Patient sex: M
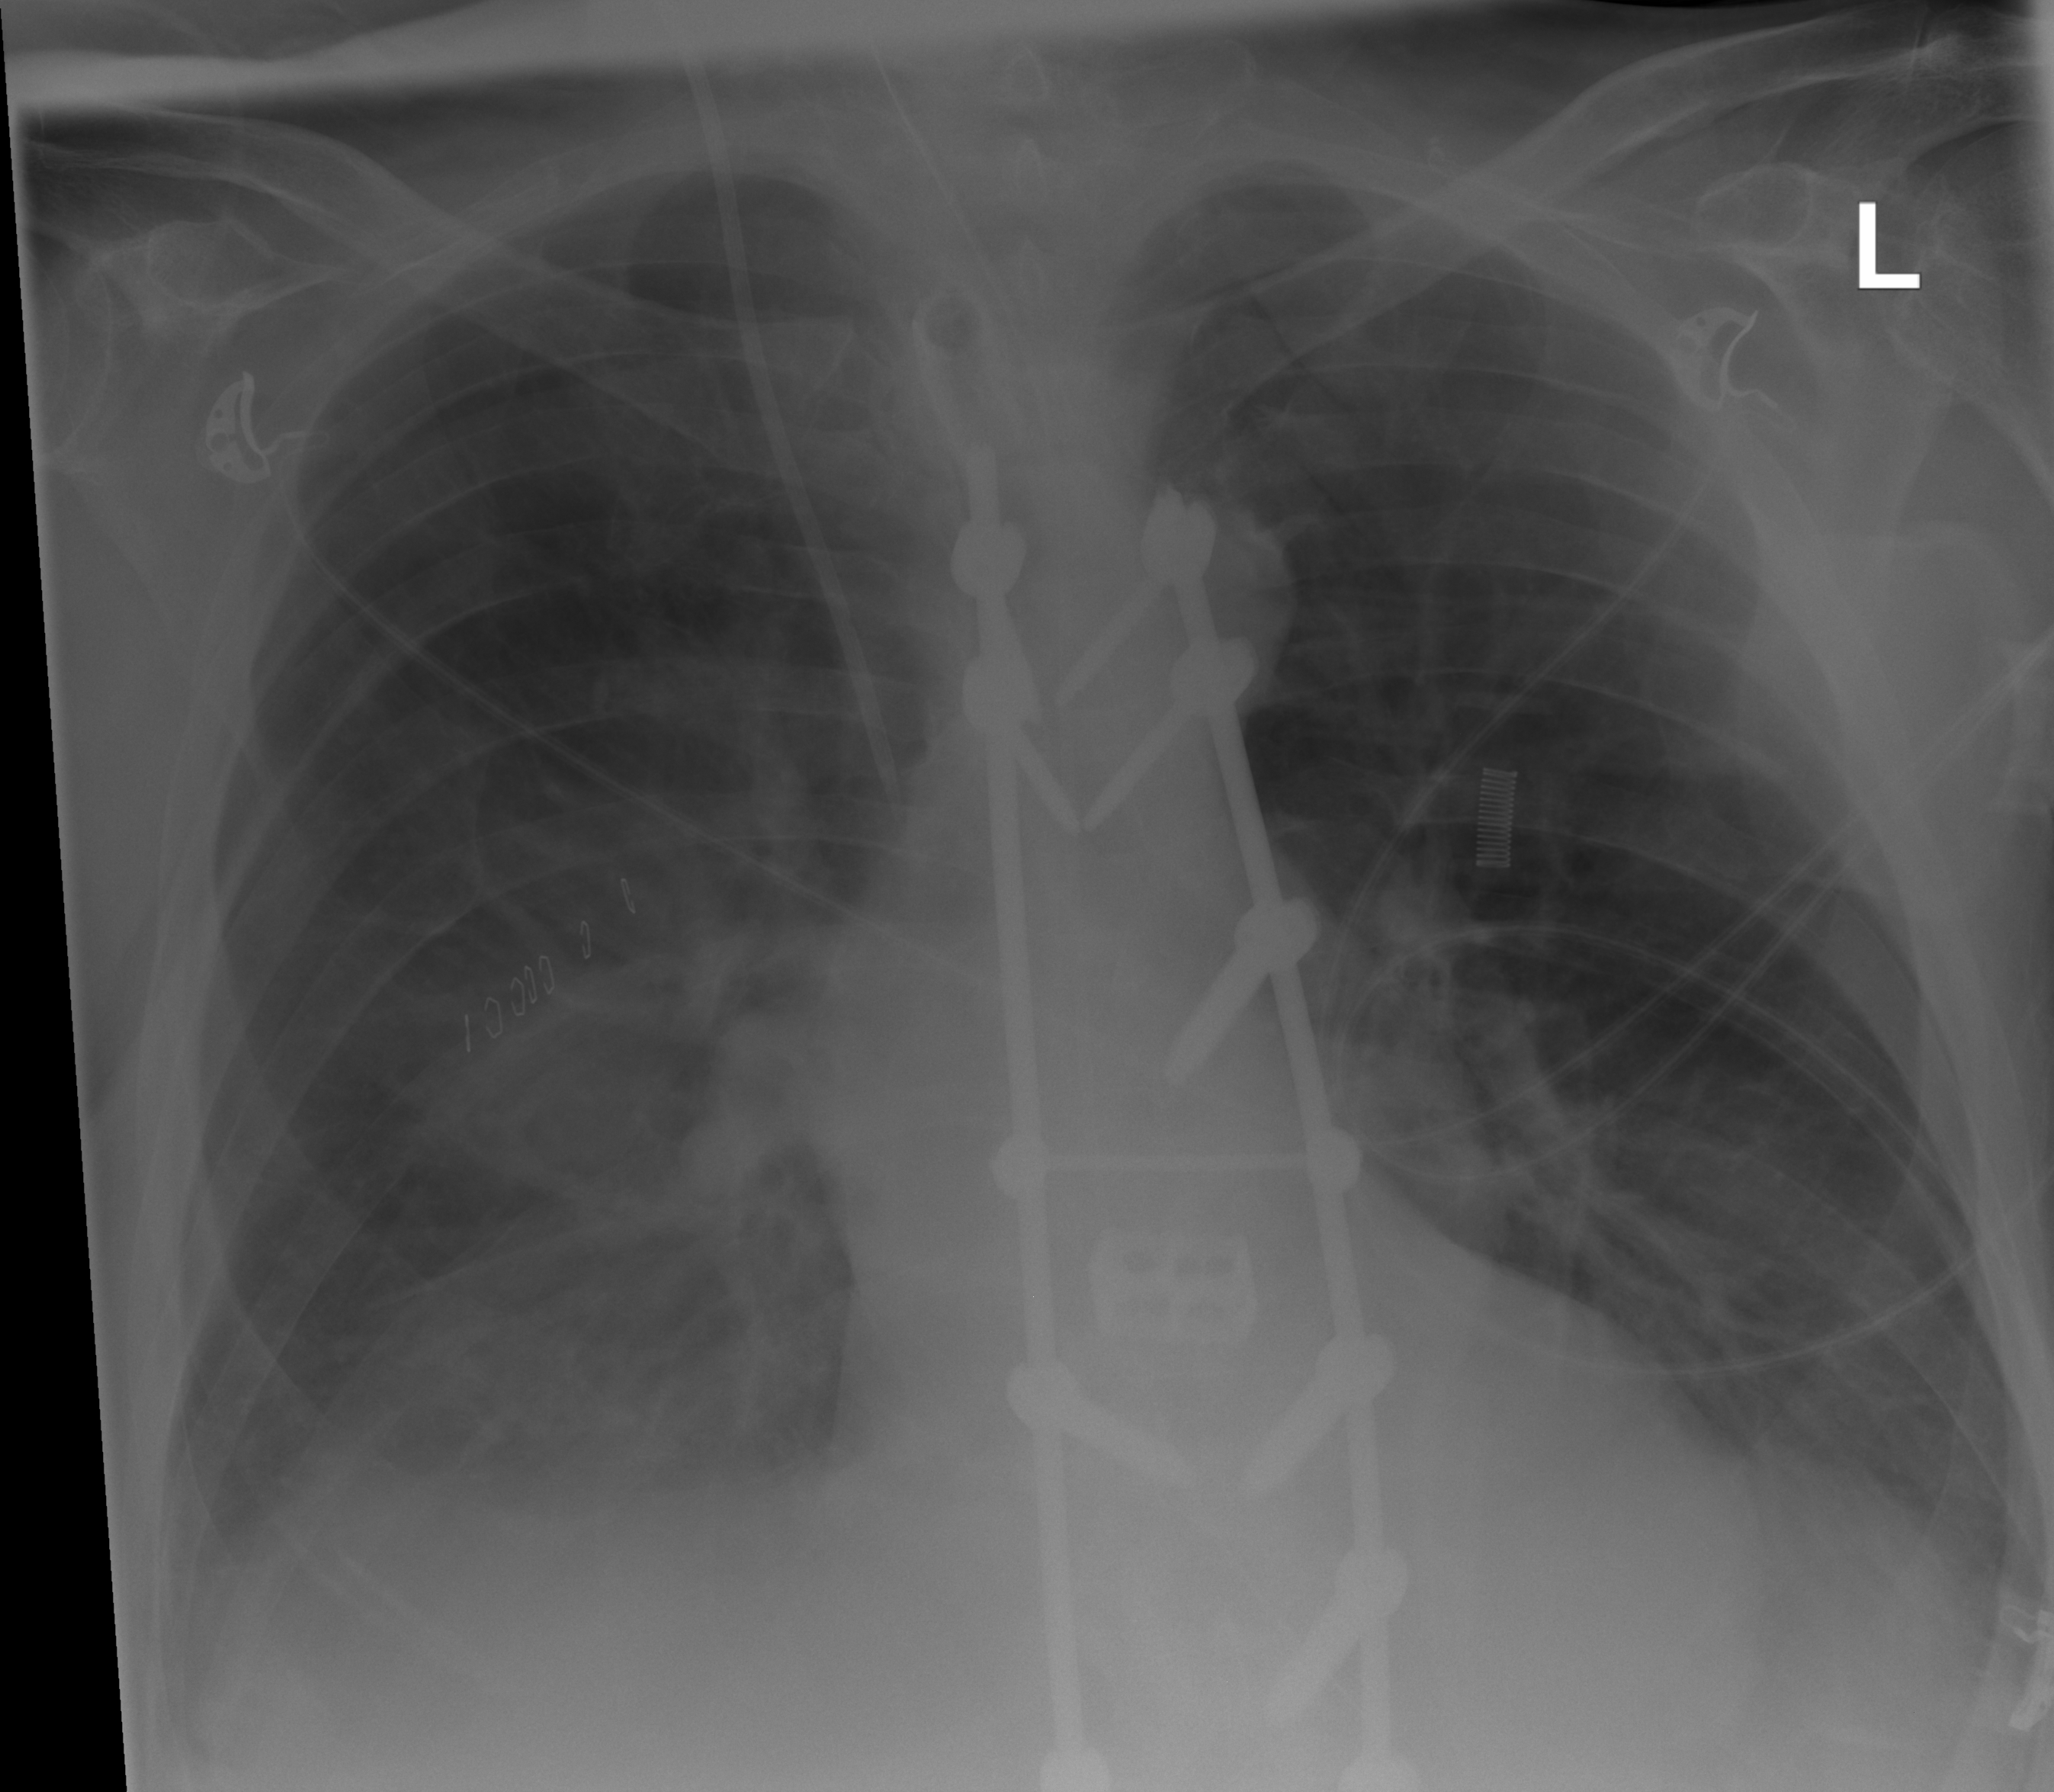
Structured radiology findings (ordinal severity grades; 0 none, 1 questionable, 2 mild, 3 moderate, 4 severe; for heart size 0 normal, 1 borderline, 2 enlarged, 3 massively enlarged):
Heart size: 0
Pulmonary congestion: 2
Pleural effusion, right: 2
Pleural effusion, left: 1
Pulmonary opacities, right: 2
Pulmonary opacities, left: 2
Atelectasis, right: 2
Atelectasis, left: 2